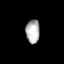
Tissue: lung
Cell type: Epithelial cells
Senescence score: 0.1644
Nuclear area (px): 324
Mean DAPI intensity: 176.12